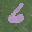
Label: 6